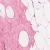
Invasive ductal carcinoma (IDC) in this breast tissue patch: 0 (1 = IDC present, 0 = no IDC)